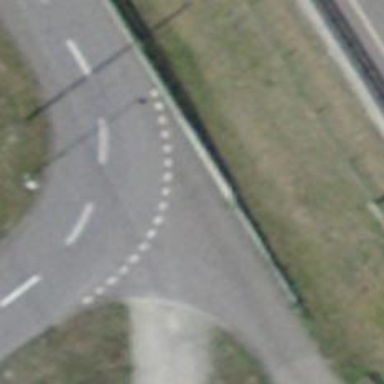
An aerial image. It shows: Road with "give way" sign.